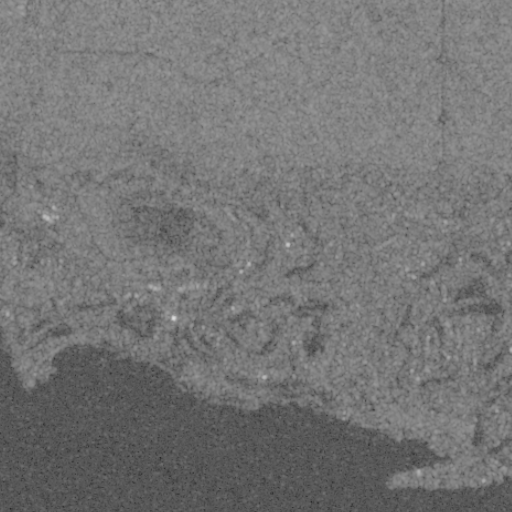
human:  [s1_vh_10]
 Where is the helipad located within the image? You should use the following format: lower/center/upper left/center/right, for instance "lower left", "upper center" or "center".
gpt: The helipad is located in the center of the image.
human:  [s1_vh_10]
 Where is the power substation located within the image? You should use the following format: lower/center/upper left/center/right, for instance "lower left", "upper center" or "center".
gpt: The power substation is located in the center left of the image.
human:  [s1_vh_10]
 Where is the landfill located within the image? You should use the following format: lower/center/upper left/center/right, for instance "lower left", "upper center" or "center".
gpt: There is no landfill in the image.

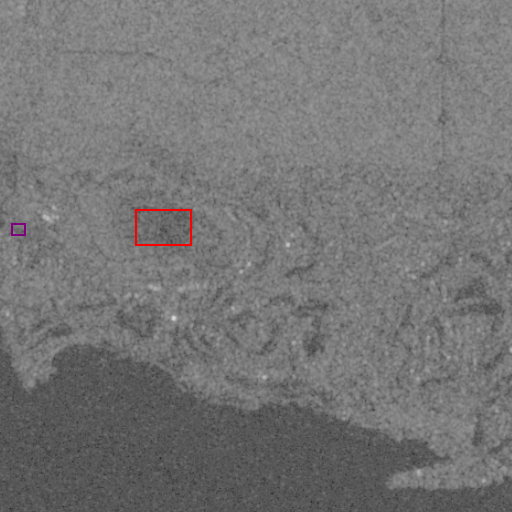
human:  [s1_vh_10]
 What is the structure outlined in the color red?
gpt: The structure outlined in red is a park.
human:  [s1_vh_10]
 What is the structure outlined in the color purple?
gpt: The structure outlined in purple is a parking lot.
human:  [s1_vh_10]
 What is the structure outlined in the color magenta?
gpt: There is no magenta outline.